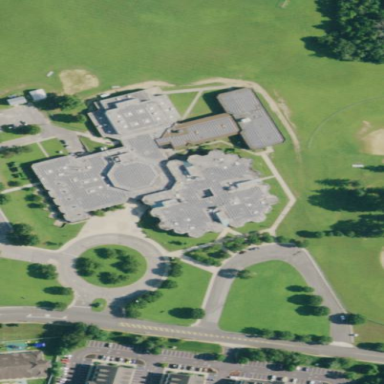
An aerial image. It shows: School building.